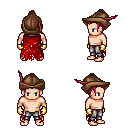
a pixel art fantasy rpg character, male body template, human, light skin, red tattered cape, metal pants, ruby red short topknot hairstyle, leather cap, gold gloves, four views (front, back, left, right), 2x2 character sprite sheet, small pixel art, hard edges, no anti-aliasing